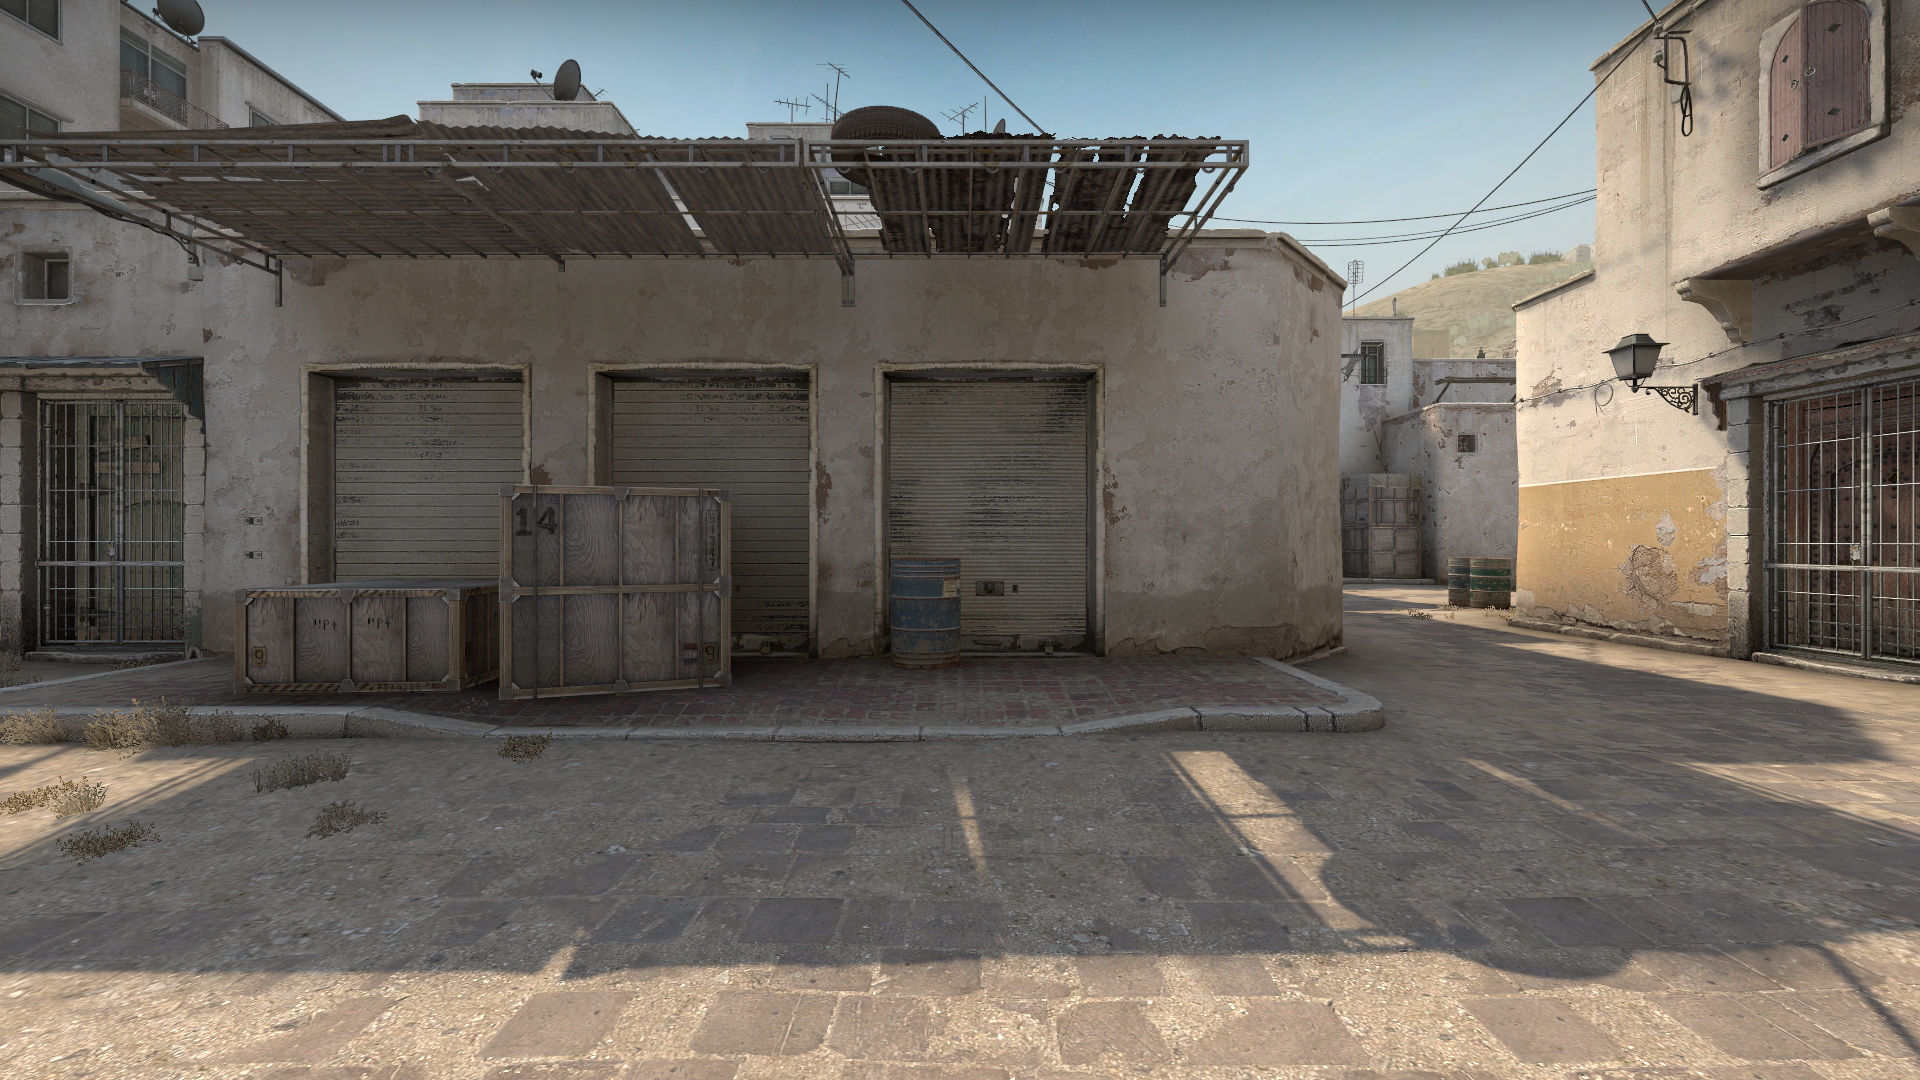
Map: de_dust2